Question: I'm developing a custom contacts app. I read default Contacts app source from Github and I don't fully understand.
1, As far as I know ContactsSearchActivity will be called if an intent has action equal
> com.android.contacts.action.FILTER_CONTACTS (<URL>
'''
<!-- The contacts search/filter UI -->
<activity android:name="ContactsListActivity$ContactsSearchActivity"
android:theme="@style/ContactsSearchTheme"
android:windowSoftInputMode="stateAlwaysVisible|adjustPan"
>
<intent-filter>
<action android:name="com.android.contacts.action.FILTER_CONTACTS" />
<category android:name="android.intent.category.DEFAULT" />
<data android:mimeType="vnd.android.cursor.dir/contact" android:host="com.android.contacts" />
</intent-filter>
</activity>
'''
But the ContactsSearchActivity has no code.
'''
public class ContactsListActivity extends ListActivity implements View.OnCreateContextMenuListener,
View.OnClickListener, View.OnKeyListener, TextWatcher, TextView.OnEditorActionListener,
OnFocusChangeListener, OnTouchListener {
public static class ContactsSearchActivity extends ContactsListActivity {
}
'''
So i don't understand if ContactsSearchActivity is called.(<URL>
2, The second is about search interface. I know activity which has
'''
<meta-data android:name="android.app.searchable"
android:resource="@xml/searchable"
'''
is the activity handle query and display result. And the one has android:name="android.app.default_searchable" is enabled search + point to search handle activity.
'''
<meta-data
android:name="android.app.default_searchable"
android:value=".ContactsListActivity" />
'''
But again in Contacts's manifest, <URL> is empty class extended from ContactsListActivity.
'''
<!-- The contacts search/filter UI -->
<activity android:name="SearchResultsActivity"
android:theme="@style/TallTitleBarTheme"
android:label="@string/contactsList"
>
<intent-filter>
<action android:name="android.intent.action.SEARCH" />
<category android:name="android.intent.category.DEFAULT" />
</intent-filter>
<meta-data android:name="android.app.searchable"
android:resource="@xml/searchable"
/>
</activity>
'''
and
'''
<meta-data
android:name="android.app.default_searchable"
android:value=".ContactsListActivity" />
'''
in application tag not activity tag (<URL>.
I want to understand these because i don't know how to display this
Thanks in advance and sorry for long question.
: It's ok with part1. In part 2, I want to display a custom diaglog when press search button but now i can only archive result in second image.
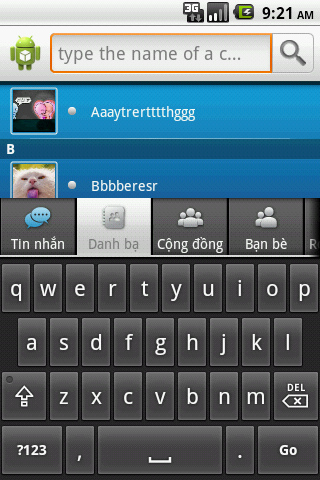
Answer: I change my code and achieve my custom search dialog.